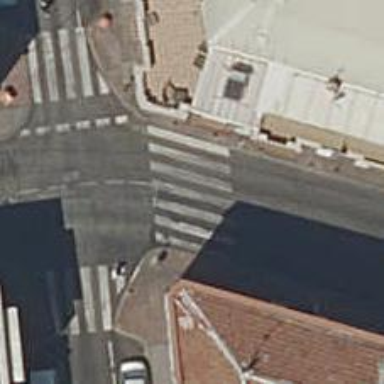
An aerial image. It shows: Marked road crossing.